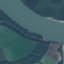
Land use / land cover class: River